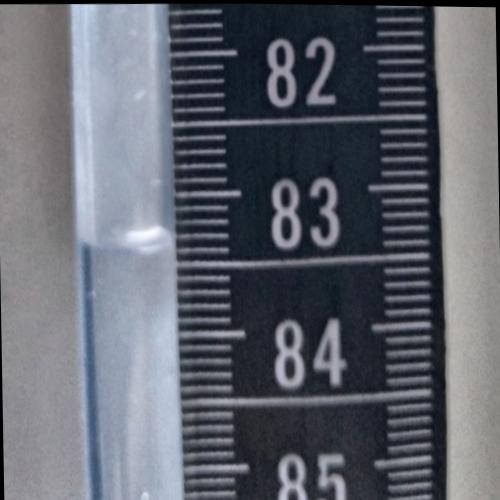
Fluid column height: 83.4 cm